Question: As you can see:

I added 'jni4net.j-0.8.6.0.jar' to my referenced libraries but I still receive a 'java.lang.NoClassDefFoundError' Exception:
'''
java.lang.NoClassDefFoundError: net/sf/jni4net/Bridge
at sibeclipseplugin.debug.DebuggerInterface.initialize(DebuggerInterface.java:15)
at sibeclipseplugin.debug.SibDebugTarget.<init>(SibDebugTarget.java:65)
at sibeclipseplugin.ui.launch.LaunchConfigurationDelegate.launch(LaunchConfigurationDelegate.java:30)
at org.eclipse.debug.internal.core.LaunchConfiguration.launch(LaunchConfiguration.java:858)
at org.eclipse.debug.internal.core.LaunchConfiguration.launch(LaunchConfiguration.java:707)
at org.eclipse.debug.internal.ui.DebugUIPlugin.buildAndLaunch(DebugUIPlugin.java:1018)
at org.eclipse.debug.internal.ui.DebugUIPlugin$8.run(DebugUIPlugin.java:1222)
at org.eclipse.core.internal.jobs.Worker.run(Worker.java:53)
Caused by: java.lang.ClassNotFoundException: net.sf.jni4net.Bridge cannot be found by SIBEclipsePlugin_0.0.0.1
at org.eclipse.osgi.internal.loader.BundleLoader.findClassInternal(BundleLoader.java:501)
at org.eclipse.osgi.internal.loader.BundleLoader.findClass(BundleLoader.java:421)
at org.eclipse.osgi.internal.loader.BundleLoader.findClass(BundleLoader.java:412)
at org.eclipse.osgi.internal.baseadaptor.DefaultClassLoader.loadClass(DefaultClassLoader.java:107)
at java.lang.ClassLoader.loadClass(Unknown Source)
... 8 more
'''
I have no idea what the problem is. When I start the project as Eclipse-Application it can't find that class. Running the same code in a normal Java-Project works.
Does anybody know how to fix this?
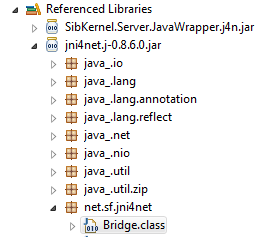
Answer: You need to add the jar files in your build.properties bin.includes entry. Also, in your MANIFEST.MF file, they need to be added in the Runtime->Classpath list (corresponds to the Bundle-ClassPath entry in the MANIFEST.MF).
Edit: if you just put them in the referenced libraries, the OSGi system will not be aware of that fact.